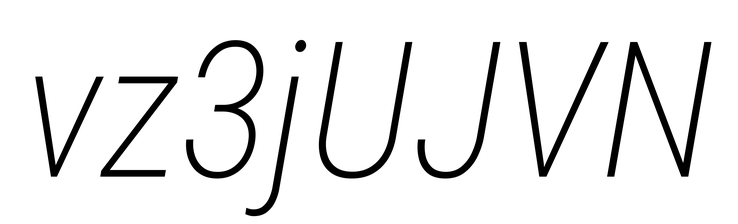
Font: Roboto-Italic_Condensed_ExtraLight_Italic